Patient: sex M, age 61
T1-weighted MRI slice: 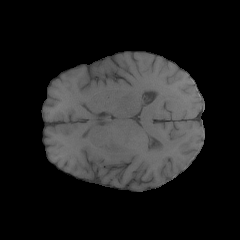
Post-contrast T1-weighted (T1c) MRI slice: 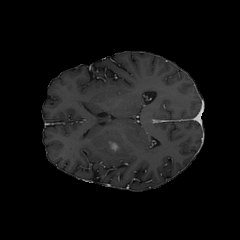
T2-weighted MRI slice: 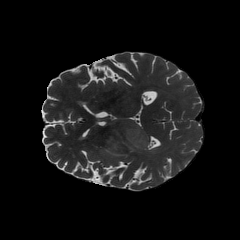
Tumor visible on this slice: yes
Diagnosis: Glioblastoma, IDH-wildtype
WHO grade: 4